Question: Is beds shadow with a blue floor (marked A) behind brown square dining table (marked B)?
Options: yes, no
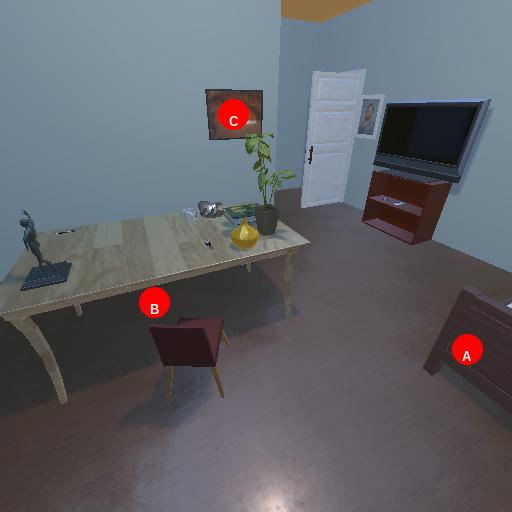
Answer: yes